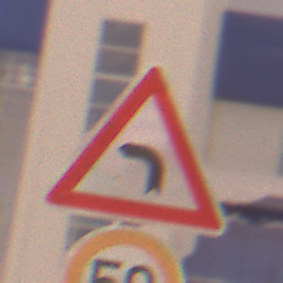
Verkehrszeichen: KurveLinks
Zusatzzeichen unten: Geschwindigkeit50
Umgebung: Outdoor, Urban
Tageszeit: Night
Wetter: Overcast
Licht: Artificial
Jahreszeit: Winter
Kontrast: MediumContrast